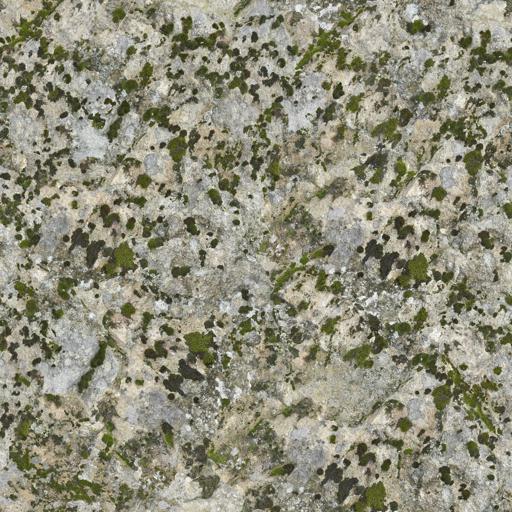
Tags: grey moss mossy rock